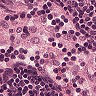
Metastatic tissue present: no